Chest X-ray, PA view. Patient: 46 years old, sex M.
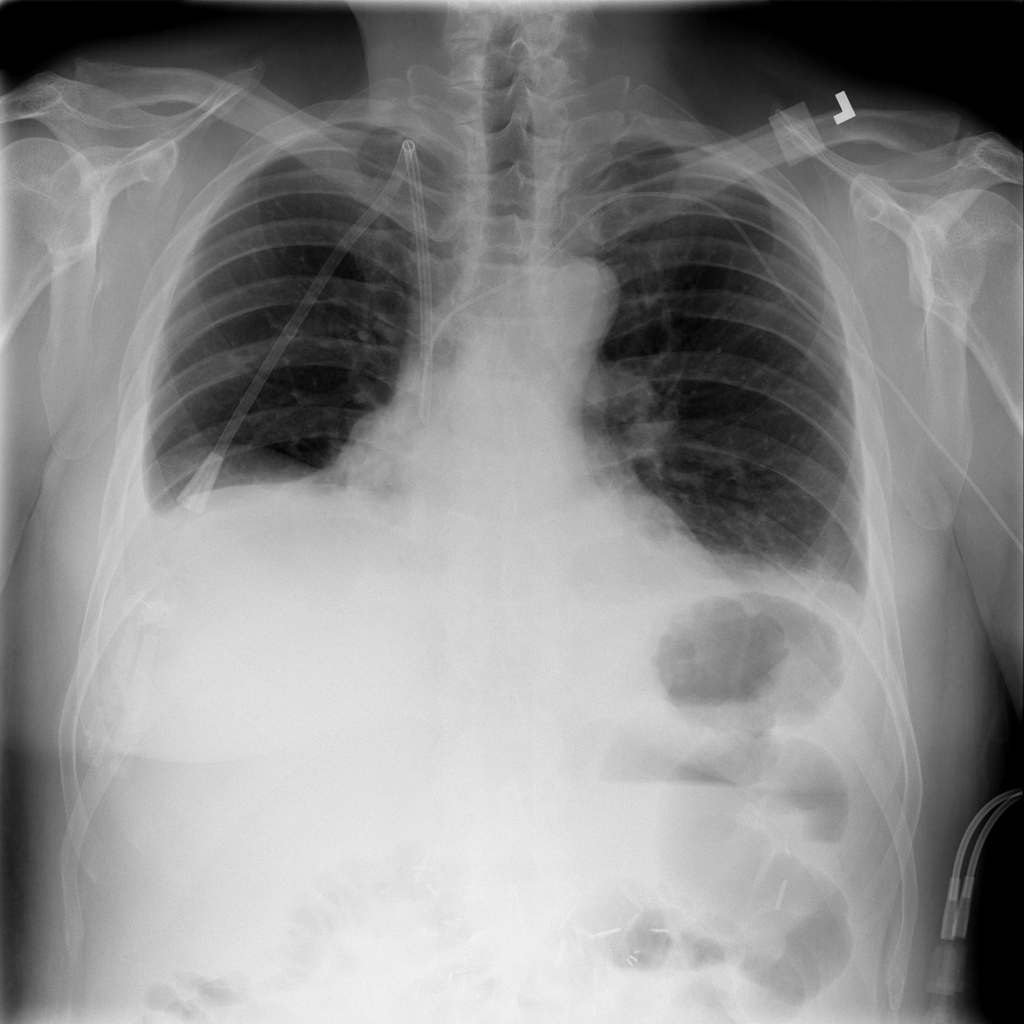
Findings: Atelectasis, Edema